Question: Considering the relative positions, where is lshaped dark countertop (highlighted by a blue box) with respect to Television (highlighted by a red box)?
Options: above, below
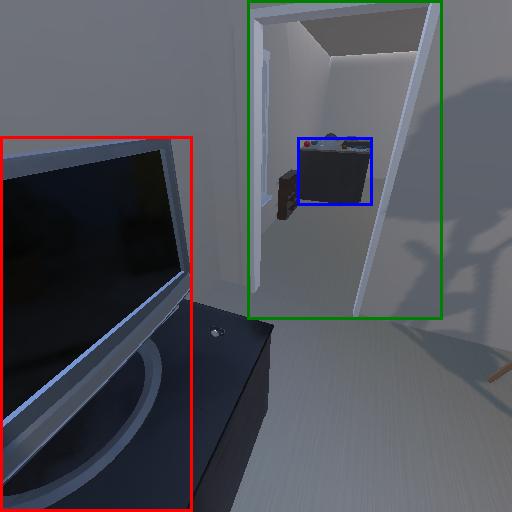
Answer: above